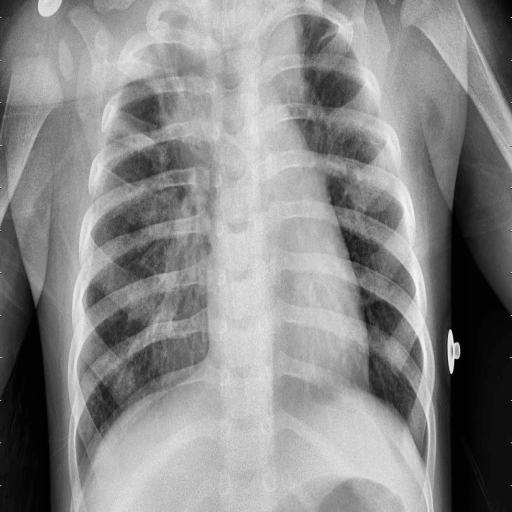
Finding: PNEUMONIA